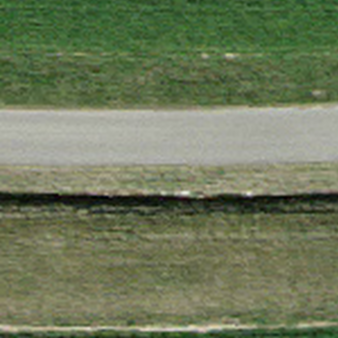
Label: other